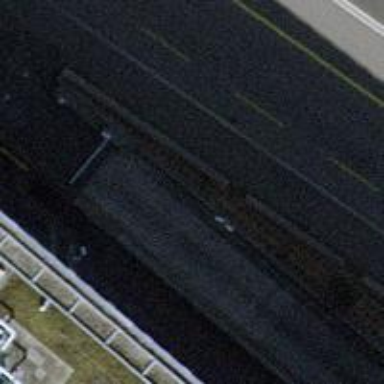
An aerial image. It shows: Wall barrier.